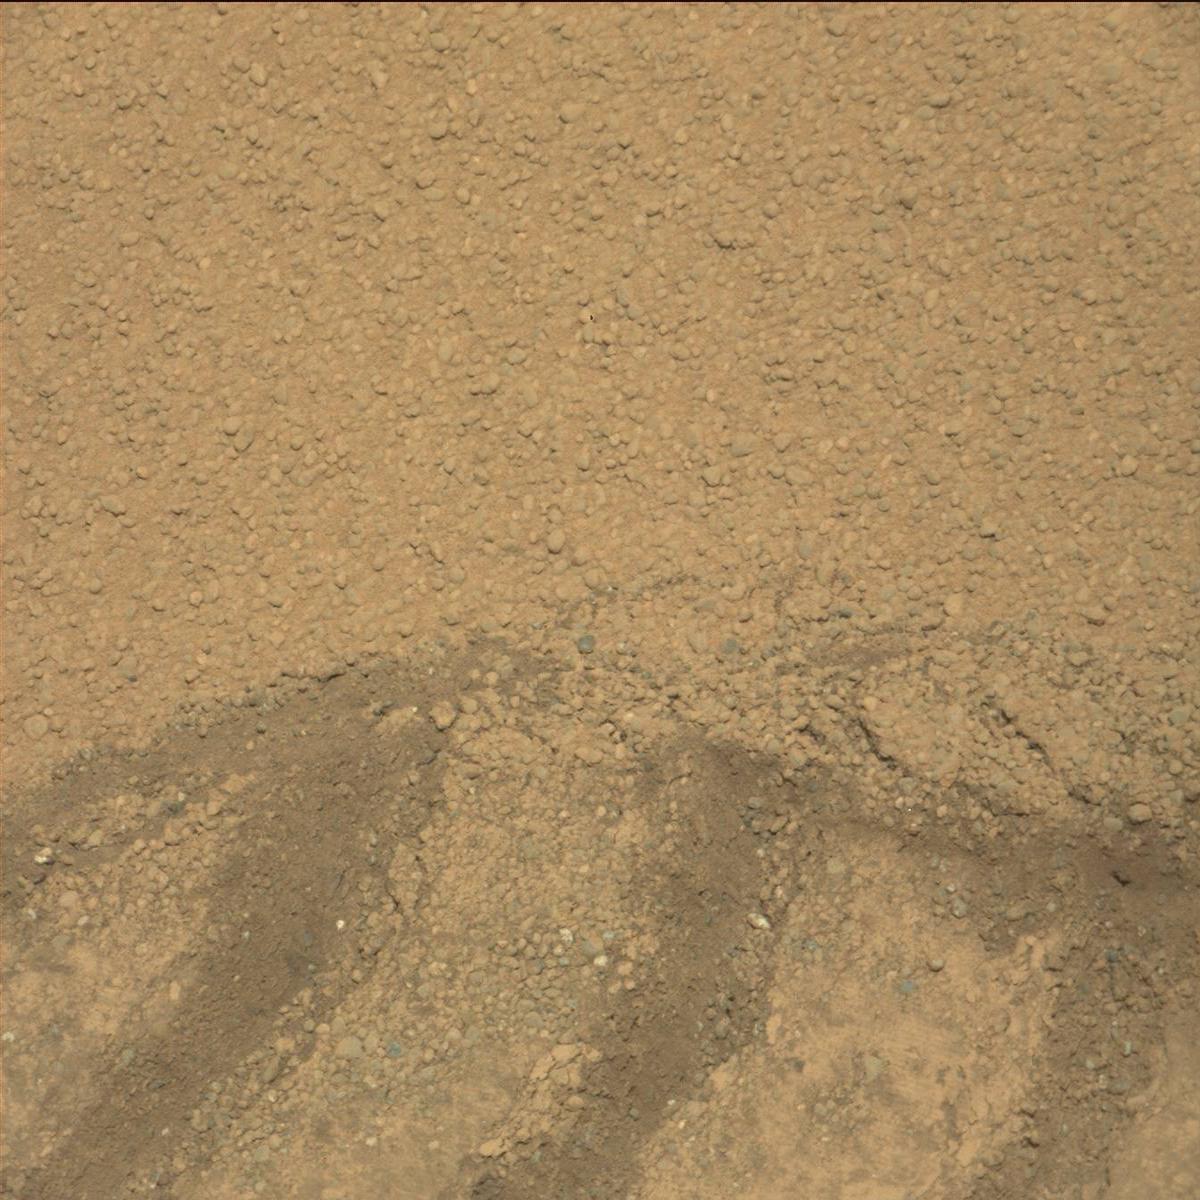
Terrain classes present: Sand / Soil, Track